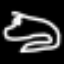
Label: frog